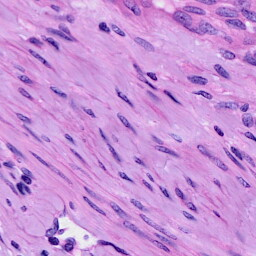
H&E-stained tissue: Cervix